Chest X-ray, PA view. Patient: 47 years old, sex M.
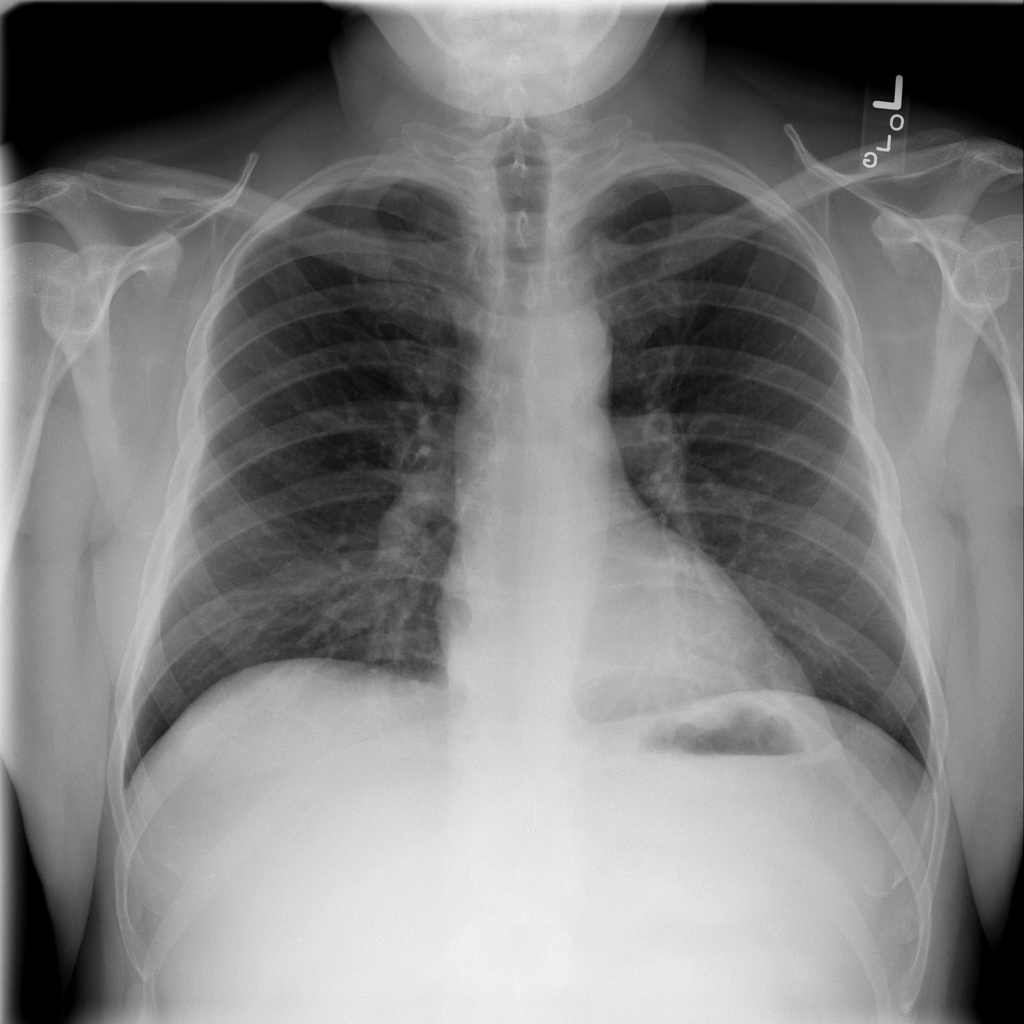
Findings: No Finding